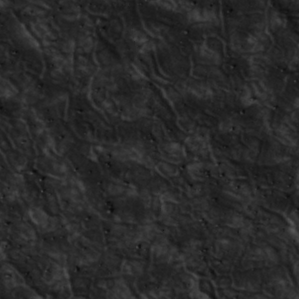
Label: non_frost